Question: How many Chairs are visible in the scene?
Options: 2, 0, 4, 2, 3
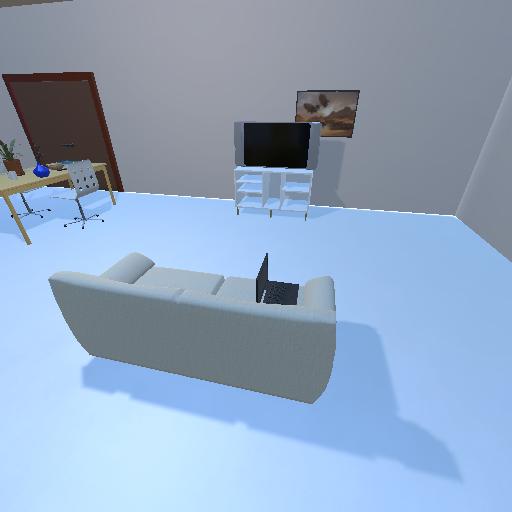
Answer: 2